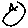
Label: circle